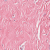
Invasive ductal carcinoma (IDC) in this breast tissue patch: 0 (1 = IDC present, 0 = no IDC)